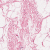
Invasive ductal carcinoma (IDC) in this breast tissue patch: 0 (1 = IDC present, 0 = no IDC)